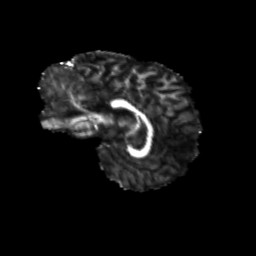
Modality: FA
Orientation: sagittal
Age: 10
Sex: female
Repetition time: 9.512 s
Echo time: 0.089 s